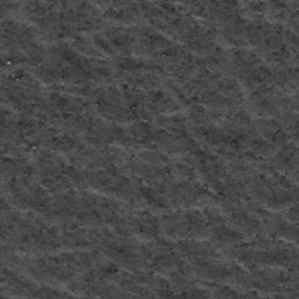
Label: frost